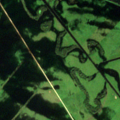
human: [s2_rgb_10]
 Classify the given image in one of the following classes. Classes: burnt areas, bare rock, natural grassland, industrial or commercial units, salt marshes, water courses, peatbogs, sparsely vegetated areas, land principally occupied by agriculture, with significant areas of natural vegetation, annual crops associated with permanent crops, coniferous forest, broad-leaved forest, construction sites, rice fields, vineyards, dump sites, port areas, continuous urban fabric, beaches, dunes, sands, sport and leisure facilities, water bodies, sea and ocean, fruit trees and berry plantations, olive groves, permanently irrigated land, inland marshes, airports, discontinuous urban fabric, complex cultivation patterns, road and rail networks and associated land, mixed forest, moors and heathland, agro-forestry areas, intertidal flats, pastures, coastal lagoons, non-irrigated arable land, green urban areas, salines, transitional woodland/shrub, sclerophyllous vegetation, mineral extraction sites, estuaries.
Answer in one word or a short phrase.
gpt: pastures, land principally occupied by agriculture, with significant areas of natural vegetation